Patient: sex M, age 26
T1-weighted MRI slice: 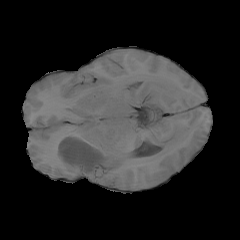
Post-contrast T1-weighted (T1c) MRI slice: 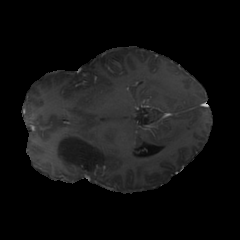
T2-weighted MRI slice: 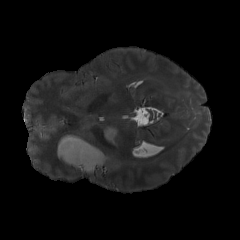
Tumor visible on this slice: yes
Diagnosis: Astrocytoma, IDH-mutant
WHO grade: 4